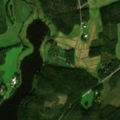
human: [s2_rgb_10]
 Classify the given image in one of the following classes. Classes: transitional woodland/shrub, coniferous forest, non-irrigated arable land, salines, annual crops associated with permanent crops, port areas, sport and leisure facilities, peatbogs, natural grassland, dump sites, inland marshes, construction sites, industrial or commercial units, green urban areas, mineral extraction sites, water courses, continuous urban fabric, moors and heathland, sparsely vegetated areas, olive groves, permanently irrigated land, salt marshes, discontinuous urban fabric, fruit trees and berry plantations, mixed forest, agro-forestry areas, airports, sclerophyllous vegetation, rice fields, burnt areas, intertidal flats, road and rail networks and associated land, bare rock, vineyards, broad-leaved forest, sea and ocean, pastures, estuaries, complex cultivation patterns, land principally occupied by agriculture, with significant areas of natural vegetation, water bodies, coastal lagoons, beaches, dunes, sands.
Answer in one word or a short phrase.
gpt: non-irrigated arable land, land principally occupied by agriculture, with significant areas of natural vegetation, coniferous forest, mixed forest, water bodies